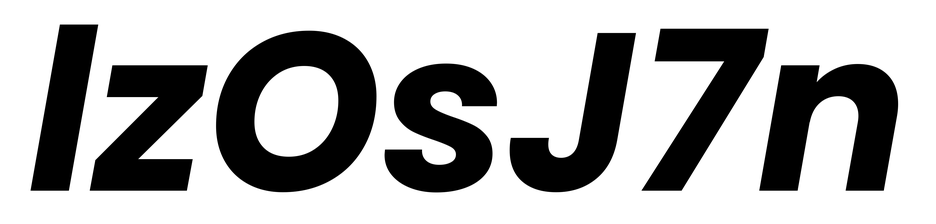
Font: Poppins-BoldItalic